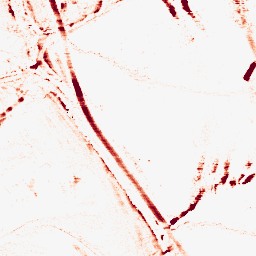
Category: morphological
Decomposition family: morphological_rect
Decomposition parameters: operation: opening
width: 10
height: 3
Upsampling method: cubic_catmull_rom
Upsampling parameters: scale: 4
Upsampling scale: 4